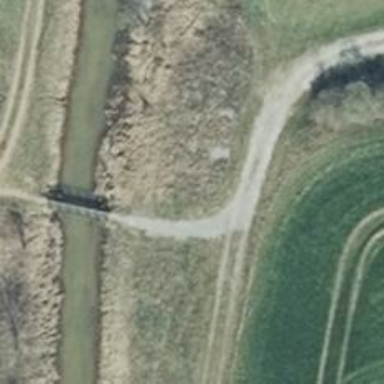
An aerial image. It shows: Footway on bridge.